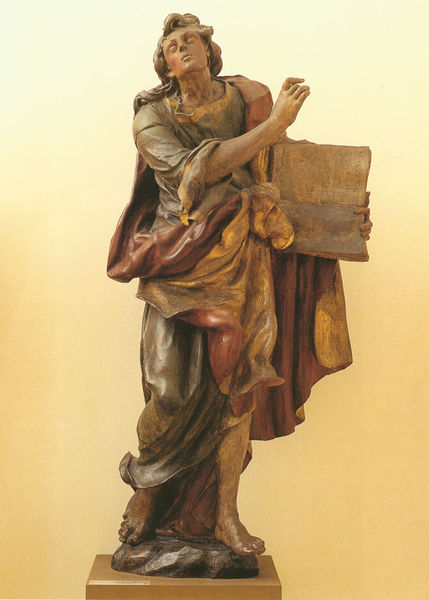
Titel: Evangelist Johannes
Künstler: Ehrgott Bernhard Bendl
Institution: Nürnberg, Germanisches Nationalmuseum
Schlagwörter: blau, himmel, mann, grün, holz, blick, rot, alt, sockel, figur, gewand, gold, statue, bildhauerei, buch, barfuß, kunst, gefasst, schnizerei, holzhauerei